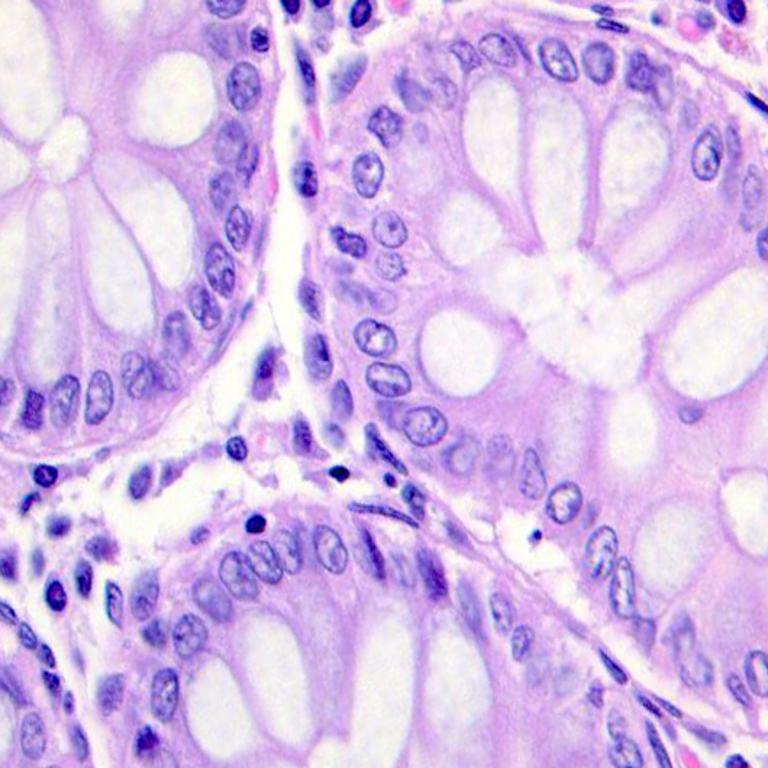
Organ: colon
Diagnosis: benign